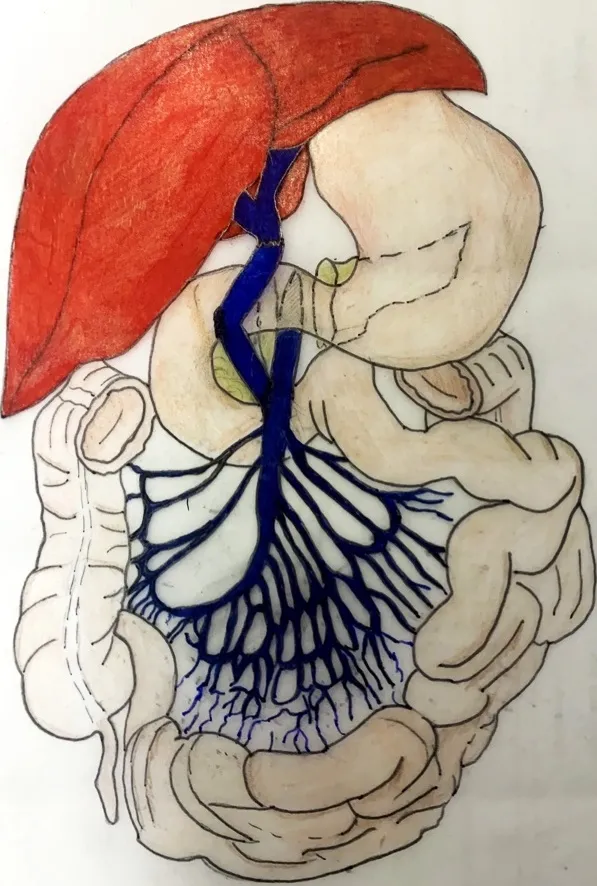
Drawing of the U-shaped mesoportal jump graft.
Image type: radiology (ct)